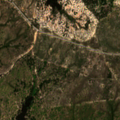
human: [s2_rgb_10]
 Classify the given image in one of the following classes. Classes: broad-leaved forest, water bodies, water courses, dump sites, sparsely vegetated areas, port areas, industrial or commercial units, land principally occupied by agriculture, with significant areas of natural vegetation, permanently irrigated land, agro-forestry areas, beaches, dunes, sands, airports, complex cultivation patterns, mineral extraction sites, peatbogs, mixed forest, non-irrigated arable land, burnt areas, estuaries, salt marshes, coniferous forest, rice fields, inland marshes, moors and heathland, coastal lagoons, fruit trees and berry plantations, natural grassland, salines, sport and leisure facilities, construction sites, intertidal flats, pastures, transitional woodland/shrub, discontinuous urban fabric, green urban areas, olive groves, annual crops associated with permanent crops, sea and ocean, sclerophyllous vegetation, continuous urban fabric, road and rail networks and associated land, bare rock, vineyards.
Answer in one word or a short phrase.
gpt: agro-forestry areas, mixed forest, transitional woodland/shrub